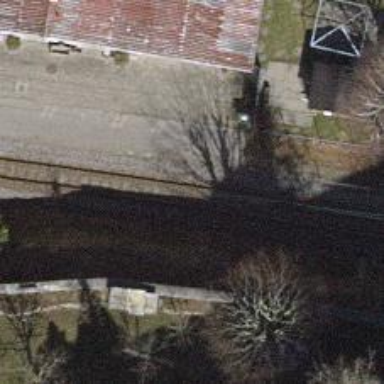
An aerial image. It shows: Narrow-gauge railway with electrified contact line.